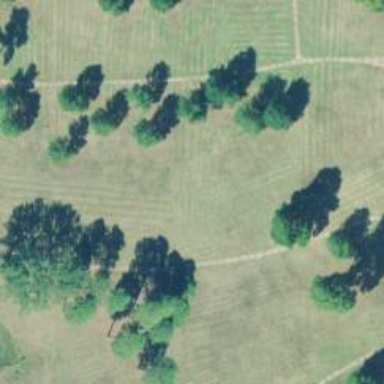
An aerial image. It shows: Path for both roads and golfers.